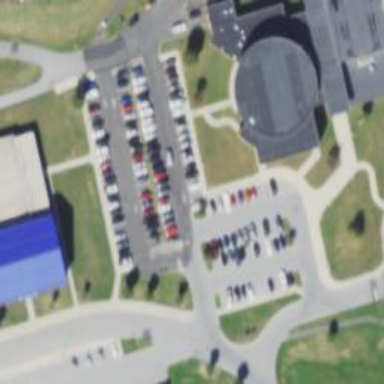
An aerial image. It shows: Parking space.